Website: macys
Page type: delivery-shipping
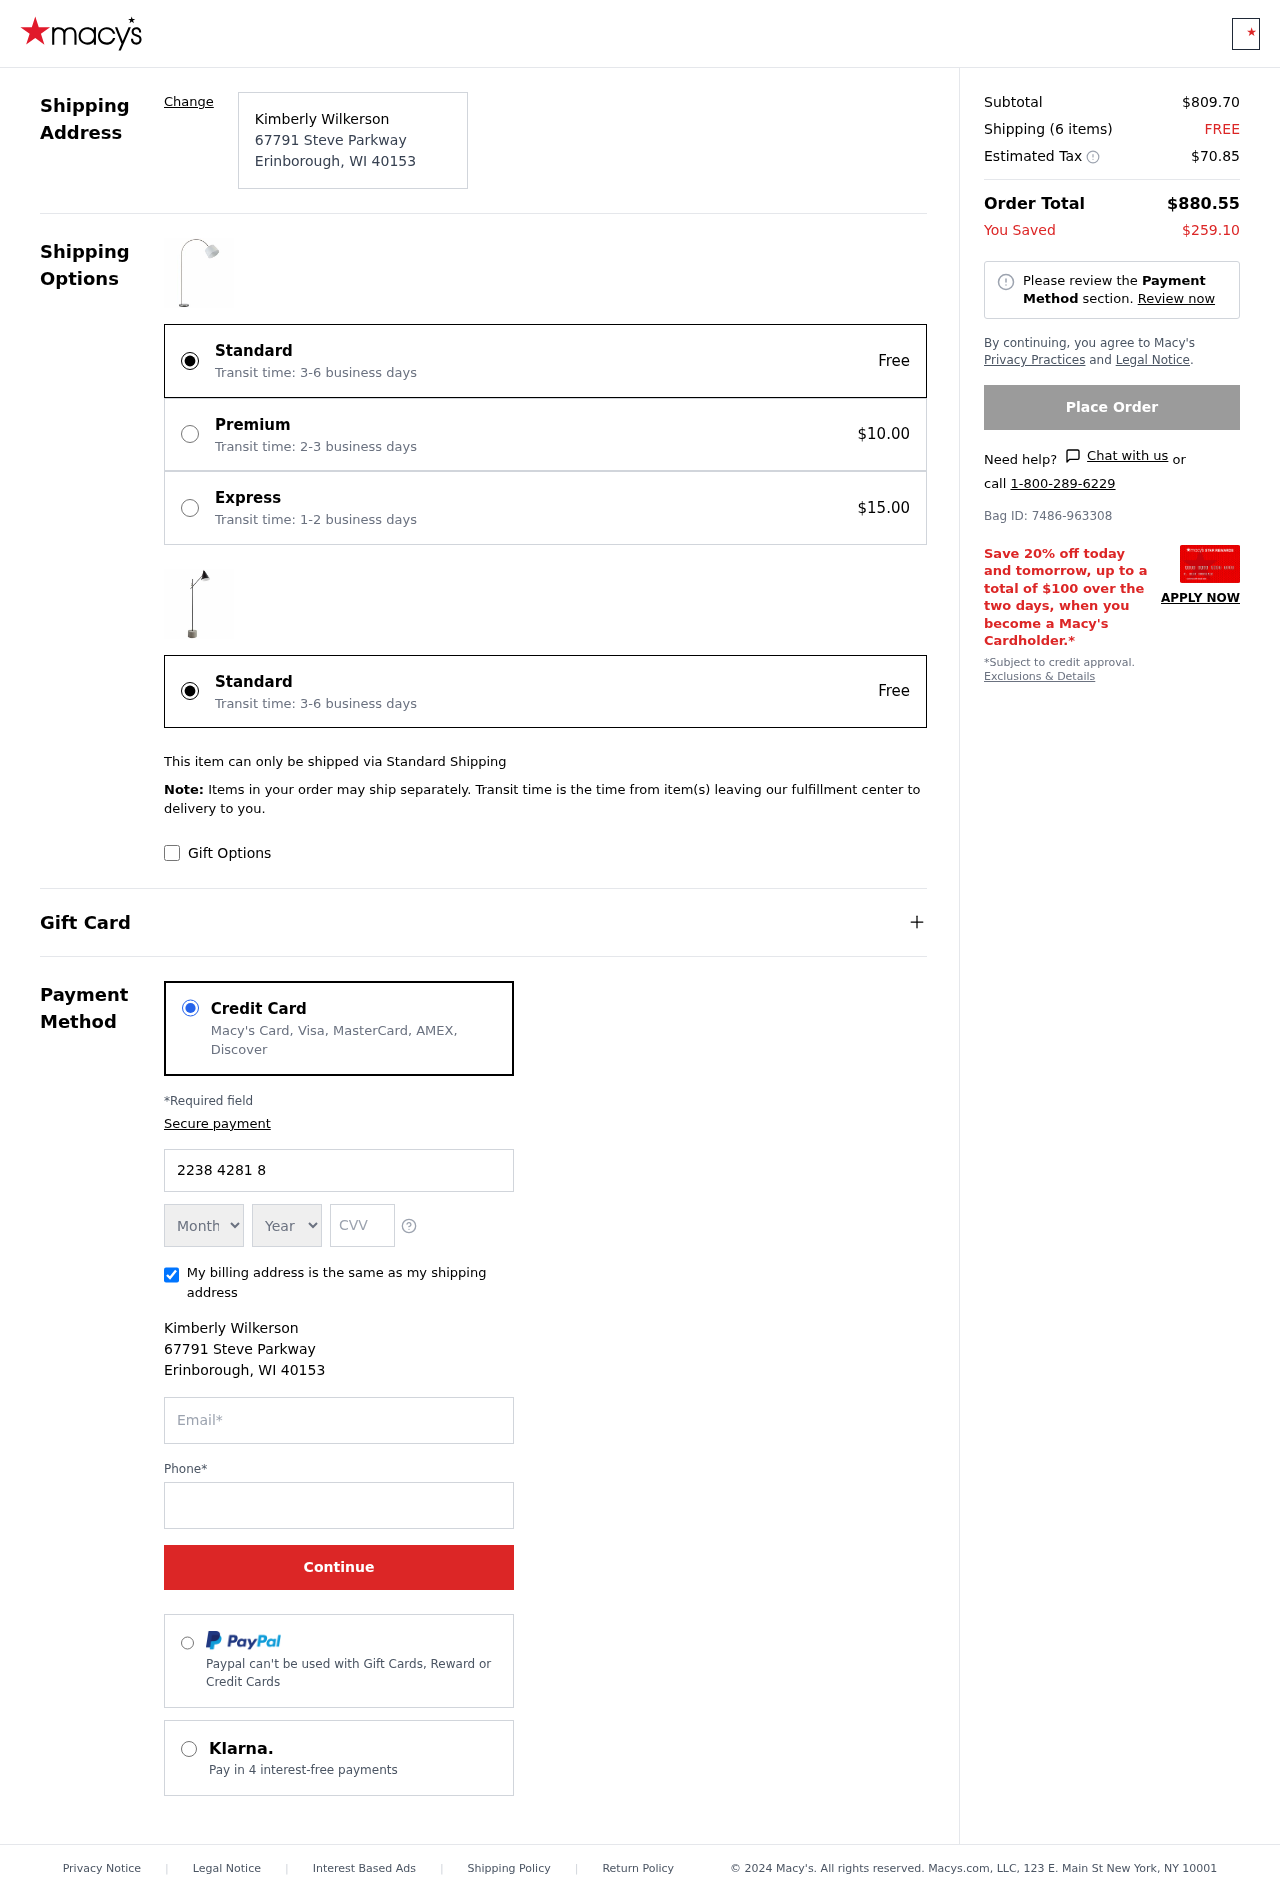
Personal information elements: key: PII_CARD_EXPIRY_MONTH
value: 09
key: PII_CARD_EXPIRY_YEAR
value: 29
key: PII_CITY
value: Erinborough
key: PII_CITY_STATE_ZIP
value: Erinborough, WI 40153
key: PII_FULLNAME
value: Kimberly Wilkerson
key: PII_POSTCODE
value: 40153
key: PII_STATE_ABBR
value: WI
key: PII_STREET
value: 67791 Steve Parkway
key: PII_CARD_NUMBER
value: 2238 4281 8653 1060
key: PII_CARD_CVV
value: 701
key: PII_EMAIL
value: kimberly.wilkerson@yahoo.com
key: PII_PHONE
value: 9942538262
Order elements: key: ORDER_SUBTOTAL
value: $809.70
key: ORDER_NUM_ITEMS
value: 6
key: ORDER_SHIPPING_COST
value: FREE
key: ORDER_TAX
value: $70.85
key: ORDER_TOTAL
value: $880.55
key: ORDER_SAVINGS
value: $259.10
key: ORDER_BAG_ID
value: Bag ID: 7486-963308